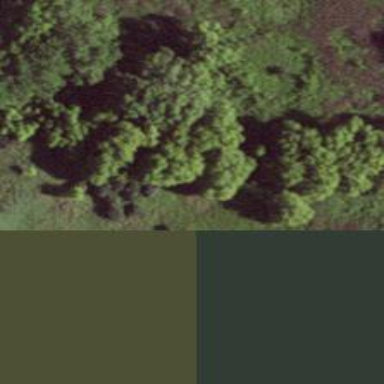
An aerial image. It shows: Forest with mixed leaf types and cycles.